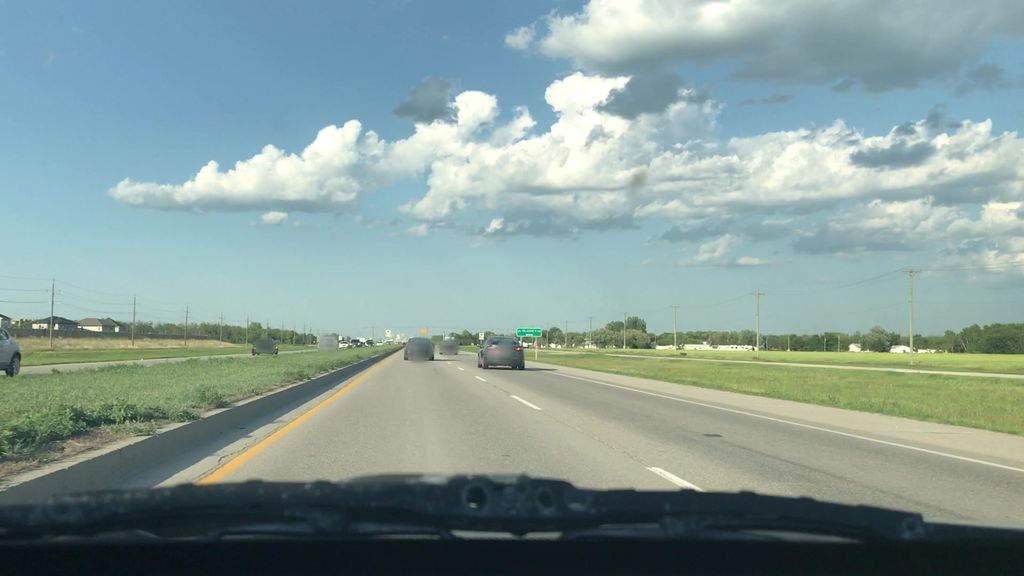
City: winnipeg